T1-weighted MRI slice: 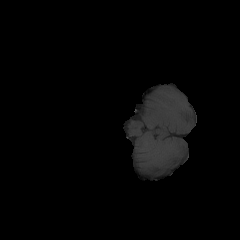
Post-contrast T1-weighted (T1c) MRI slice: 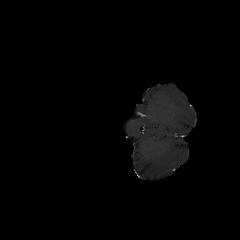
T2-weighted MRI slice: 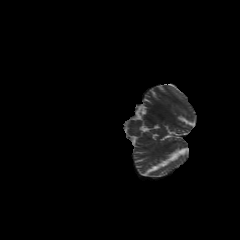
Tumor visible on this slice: no